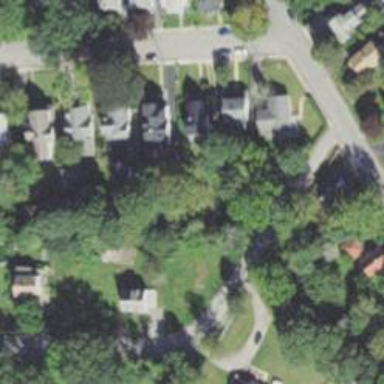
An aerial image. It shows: Residential driveway serving as service road.